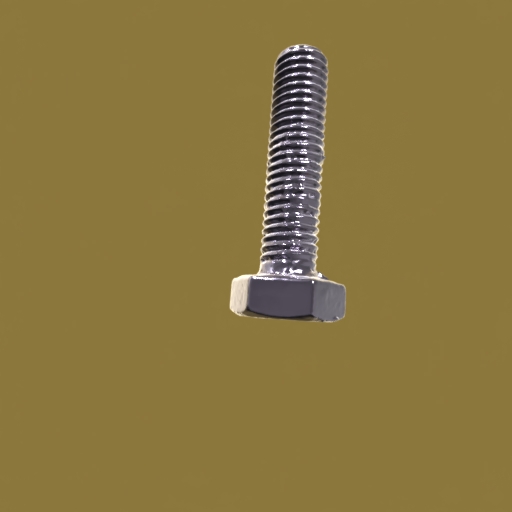
Label: bolt